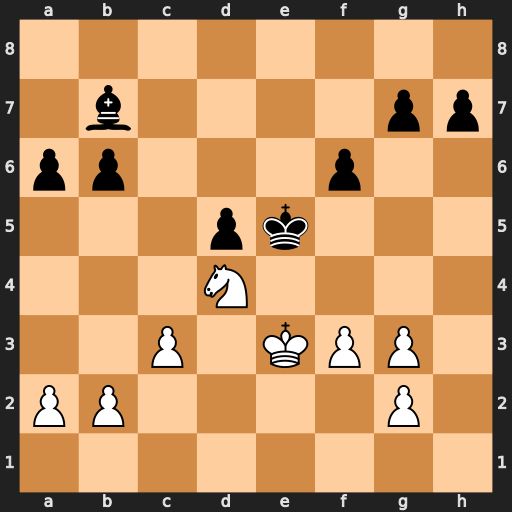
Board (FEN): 8/1b4pp/pp3p2/3pk3/3N4/2P1KPP1/PP4P1/8
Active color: w
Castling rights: -
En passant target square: -
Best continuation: f4+ Kd6 Nf5+